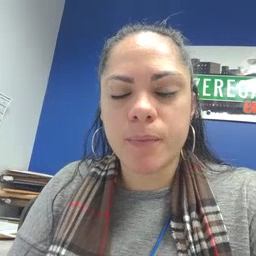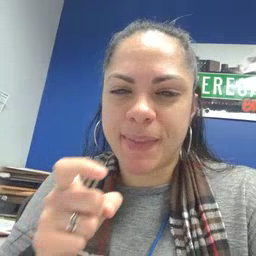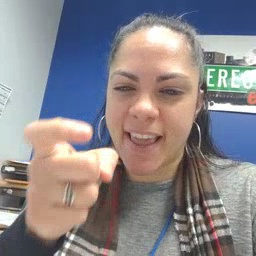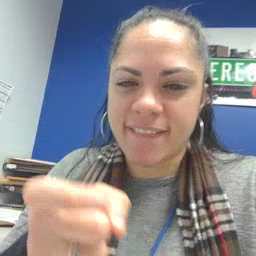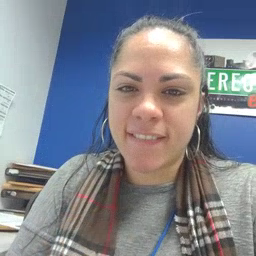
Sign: gift